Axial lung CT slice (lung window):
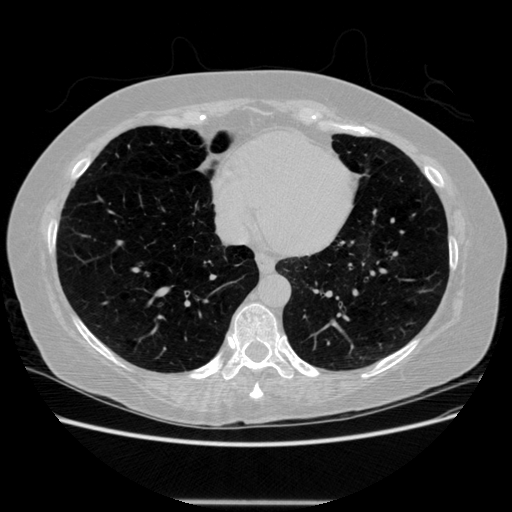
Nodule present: no